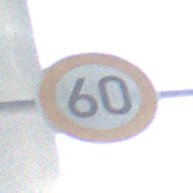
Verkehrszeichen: Geschwindigkeit60
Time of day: MorningAfternoon
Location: Outdoor (Urban)
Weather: PartlyCloudy
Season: NotSpecified
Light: Natural